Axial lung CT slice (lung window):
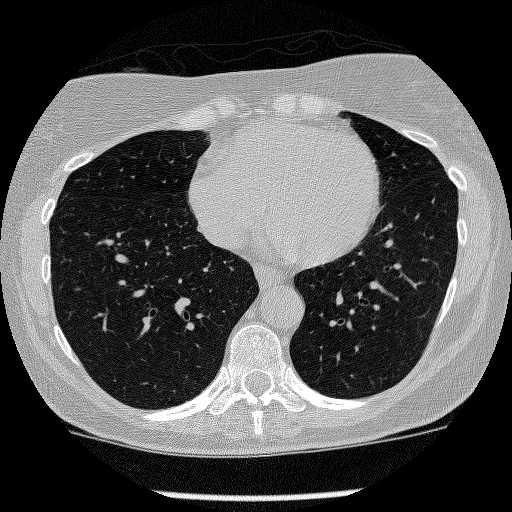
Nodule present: no